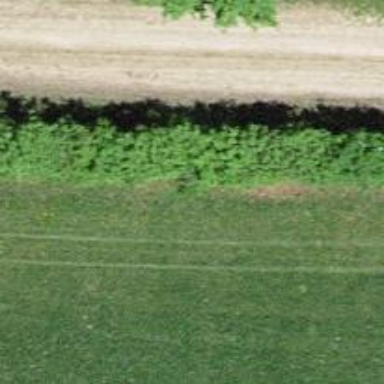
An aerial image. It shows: Hedge acting as barrier.